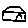
Label: house